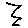
Label: zigzag